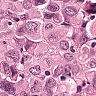
Metastatic tissue present: yes